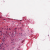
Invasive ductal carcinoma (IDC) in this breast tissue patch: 0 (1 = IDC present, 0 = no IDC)